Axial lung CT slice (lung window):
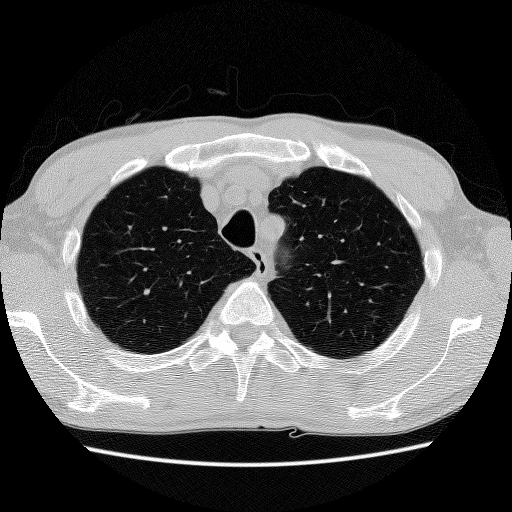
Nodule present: no